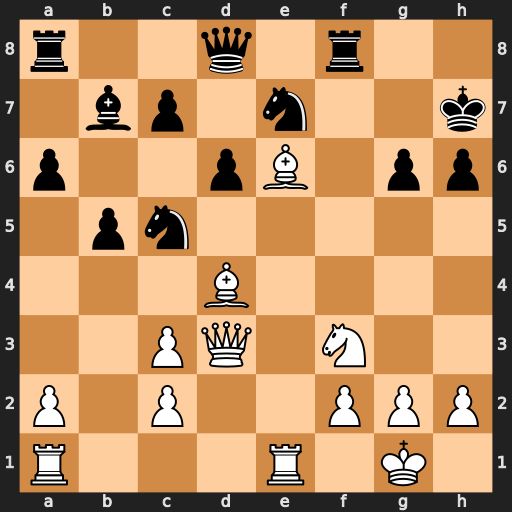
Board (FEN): r2q1r2/1bp1n2k/p2pB1pp/1pn5/3B4/2PQ1N2/P1P2PPP/R3R1K1
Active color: w
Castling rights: -
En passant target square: -
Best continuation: Ng5+ hxg5 Qh3#